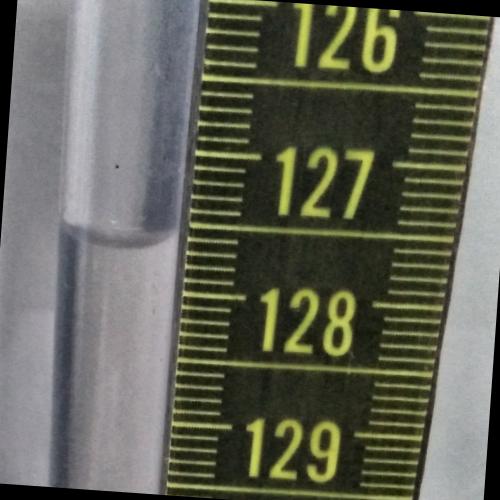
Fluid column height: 127.6 cm